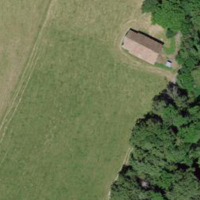
EUNIS habitat code: 41
Species observed at this site:
Lamium galeobdolon